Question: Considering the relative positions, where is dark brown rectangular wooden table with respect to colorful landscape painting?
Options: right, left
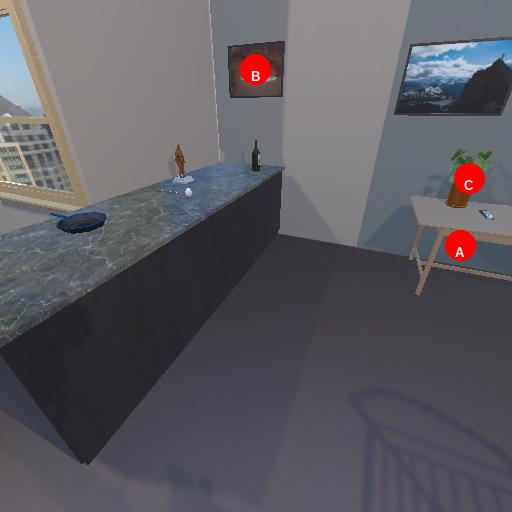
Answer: right